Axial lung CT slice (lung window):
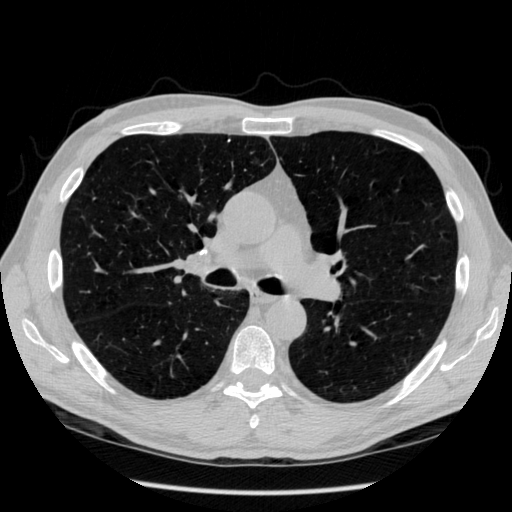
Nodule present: no